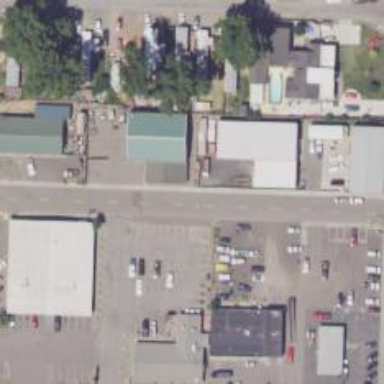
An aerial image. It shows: Retail area.